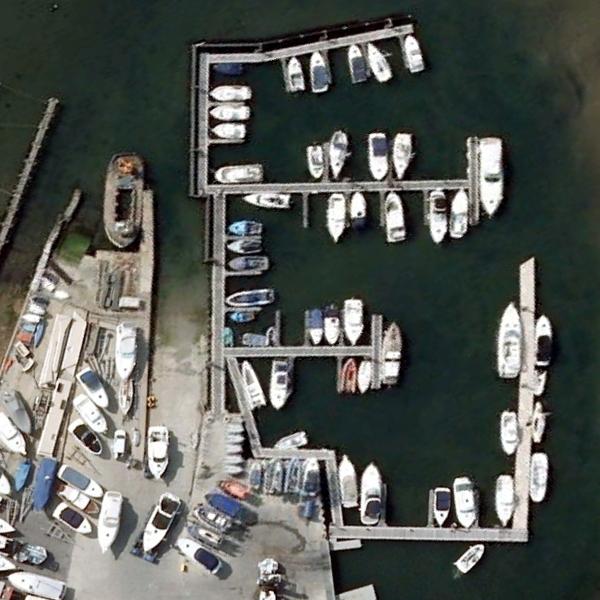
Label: Port